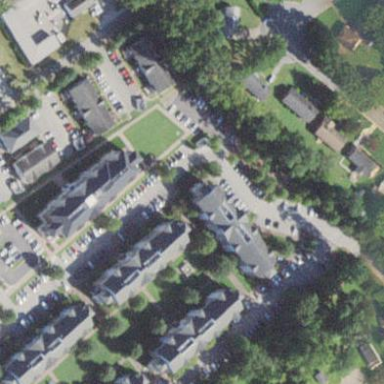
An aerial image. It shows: Dormitory building.